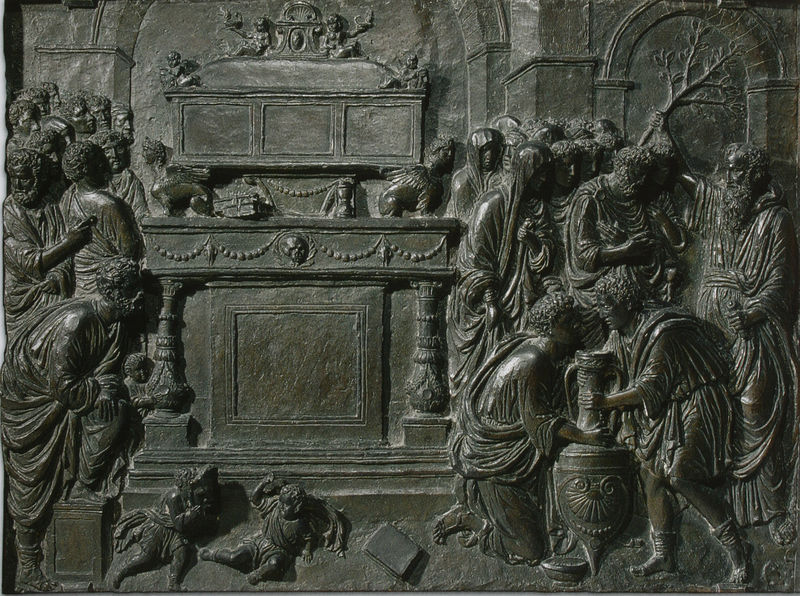
Titel: Grabmal della Torre - Die Trauerfeier
Künstler: Andrea Riccio
Standort: Paris
Institution: Musée du Louvre
Schlagwörter: baum, blätter, dunkel, flügel, mann, schatten, weiß, frauen, menschen, frau, frisur, grau, haar, hell, holz, licht, marmor, männer, pfeiler, raum, reden, schmuck, schwarz, szene, säule, säulen, tisch, tür, zimmer, gebäude, haus, schleier, fest, menge, mode, muster, ornament, alt, bart, bärte, gesichter, jung, architektur, barock, falten, gesicht, kleidung, mensch, schale, sockel, stehen, stein, tod, gesten, innenraum, schauen, ast, kirche, boden, gewand, mantel, tücher, decke, gewänder, kind, girlande, gotik, locken, perlen, renaissance, kamin, kinder, amphore, amphoren, engel, henkel, kanne, krug, putto, statue, vase, balkon, relief, schrank, bogen, italien, rede, klein, baby, füsse, pilaster, vorbereitung, figuren, rundbogen, könig, spielen, kopftuch, glanz, verzierung, bett, metall, stufe, stufen, bronze, faltenwurf, plastik, platte, podest, edel, zeigen, tor, foto, bögen, eisen, eng, schild, gefäß, antike, buch, fuss, medaillon, glaube, religion, zweig, babys, raub, streit, mäntel, kiste, beten, mythologie, menschenmenge, staunen, altar, rom, kleinkind, girlanden, kasten, photo, liege, griffe, karaffe, totenkopf, gesims, beerdigung, begräbnis, sarg, statuen, mensche, grab, toga, kopftücher, priester, griechenland, dicht, antikisierend, tempel, kassetten, muschel, opfer, personengruppe, teuer, putten, anbetung, guss, tunika, putti, prophet, töpfer, schrein, quadrat, grablegung, lade, joseph, testament, römisch, grabmal, kessel, bronzeguss, kapuze, sphinx, sphynx, ägypten, fraune, kassette, kleinkinder, aufbau, bet, botschaft, hochrelief, grabmahl, agora, sarkophag, baluster, behältnis, inkrustation, togas, gedrängt, sphingen, frührenaissance, felten, aposteln, halbrelief, braonze, bundeslade, opfern, wandrelief, perlschnur, sphinxen, spinx, donatello, konder, getuschel, bronzerelief, togae, protorenaissance, scleier, spingen, wandaltar, emphore, phinx, enschen, gotteslästerung, bärtige männer, hrelif